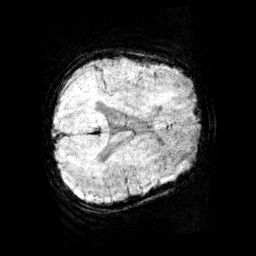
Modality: minIP
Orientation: axial
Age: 10
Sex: female
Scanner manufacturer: siemens
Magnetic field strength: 3 T
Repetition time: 0.027 s
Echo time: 0.02 s